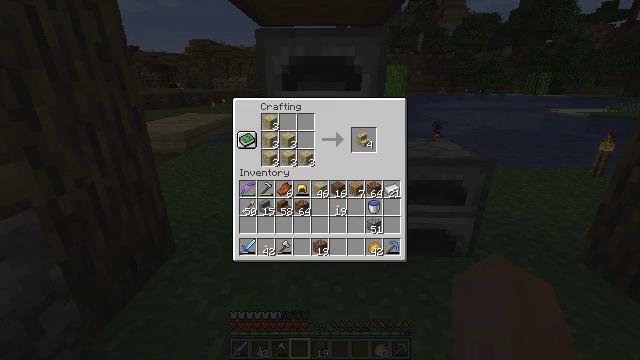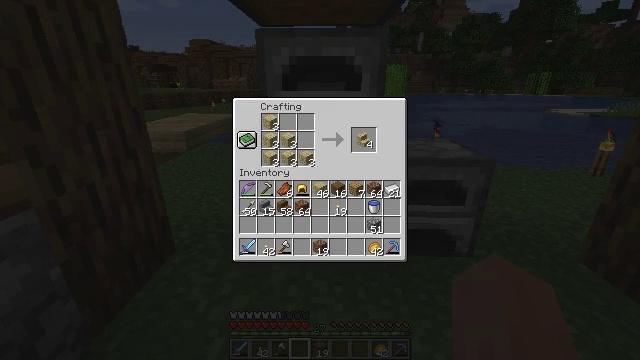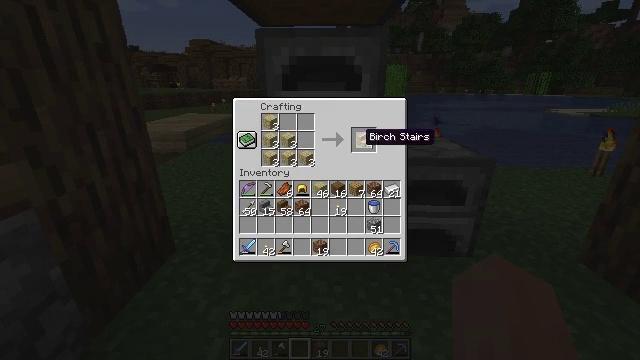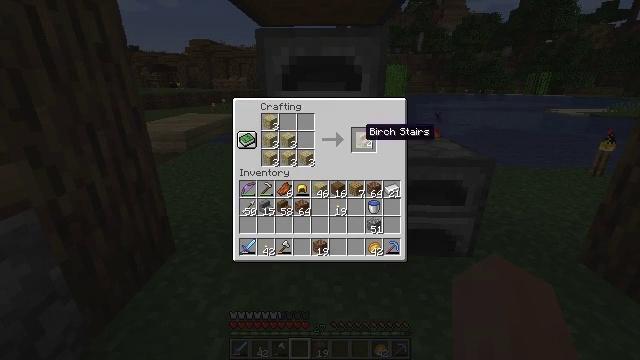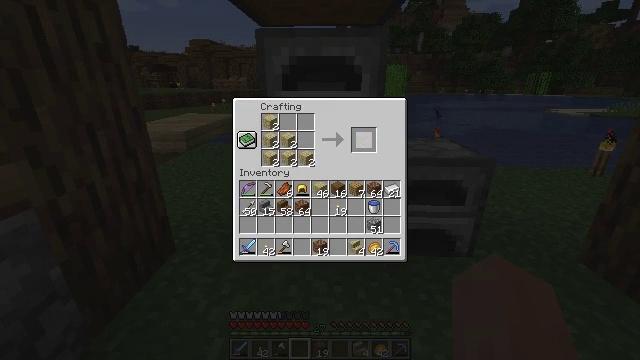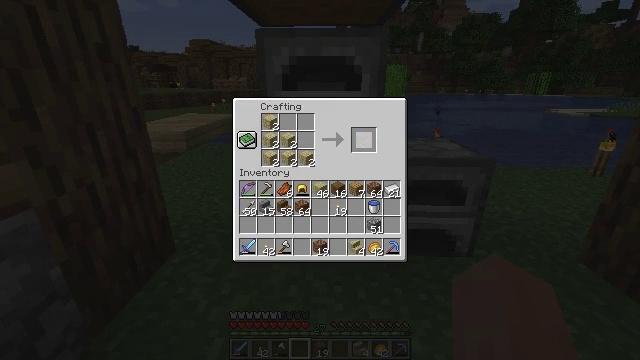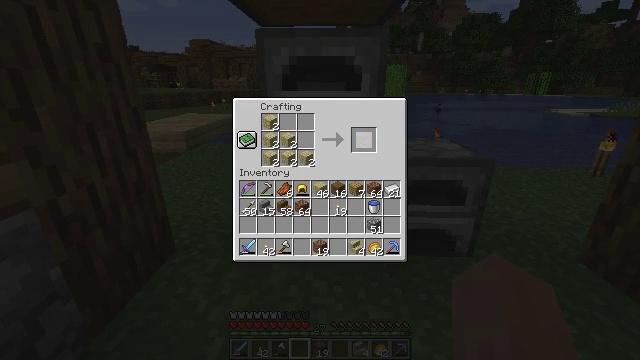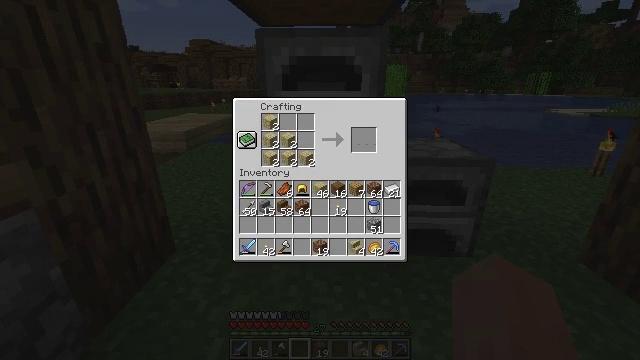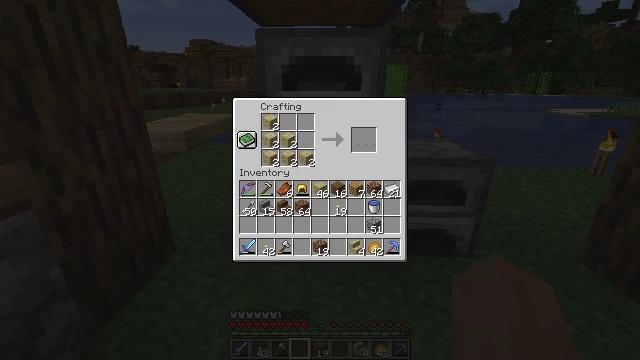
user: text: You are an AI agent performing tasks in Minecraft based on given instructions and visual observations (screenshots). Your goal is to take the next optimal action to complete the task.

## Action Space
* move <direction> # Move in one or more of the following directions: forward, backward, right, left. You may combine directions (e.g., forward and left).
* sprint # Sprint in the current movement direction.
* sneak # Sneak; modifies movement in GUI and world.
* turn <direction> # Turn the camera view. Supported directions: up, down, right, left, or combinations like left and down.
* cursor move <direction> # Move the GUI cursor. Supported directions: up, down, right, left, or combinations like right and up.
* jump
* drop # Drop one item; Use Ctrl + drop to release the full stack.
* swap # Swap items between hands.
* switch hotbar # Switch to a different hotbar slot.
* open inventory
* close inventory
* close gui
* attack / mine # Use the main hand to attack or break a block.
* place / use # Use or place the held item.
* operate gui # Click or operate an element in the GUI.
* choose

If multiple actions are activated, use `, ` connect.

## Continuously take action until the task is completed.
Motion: motion action
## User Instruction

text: Take birch planks to craft birch stairs.
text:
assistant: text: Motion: cursor move up
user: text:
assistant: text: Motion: sneak
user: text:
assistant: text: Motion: sneak
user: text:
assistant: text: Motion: sneak, operate gui
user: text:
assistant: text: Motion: sneak, operate gui
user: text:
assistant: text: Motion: sneak, operate gui
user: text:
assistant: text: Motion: sneak, cursor move down
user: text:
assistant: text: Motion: sneak, cursor move left and down
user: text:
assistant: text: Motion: sneak